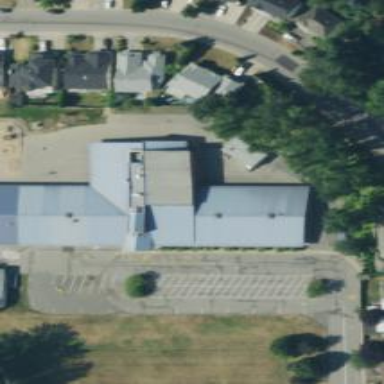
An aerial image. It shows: School building.